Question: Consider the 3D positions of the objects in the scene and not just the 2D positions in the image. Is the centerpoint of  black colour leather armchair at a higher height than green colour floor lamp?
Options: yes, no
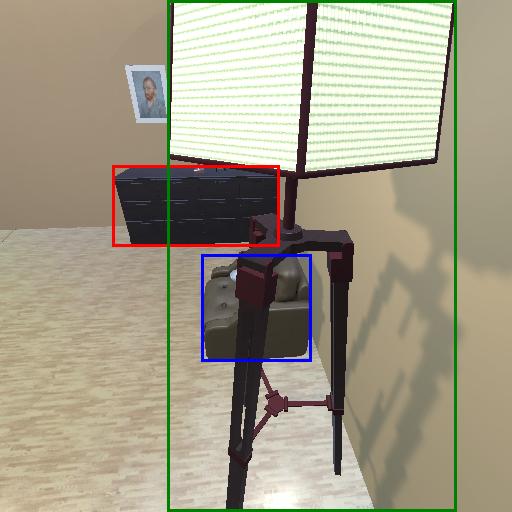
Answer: yes